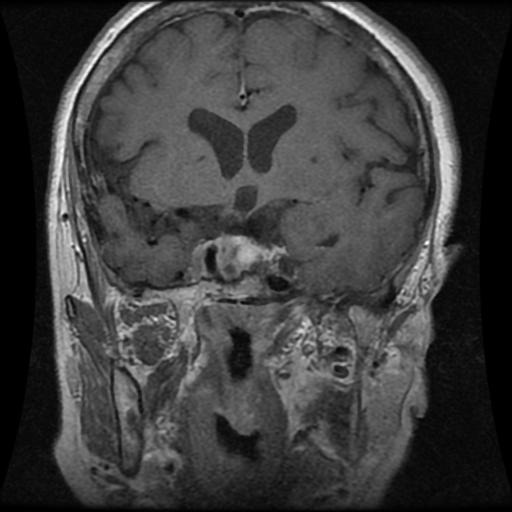
Label: pituitary